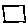
Label: square